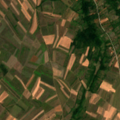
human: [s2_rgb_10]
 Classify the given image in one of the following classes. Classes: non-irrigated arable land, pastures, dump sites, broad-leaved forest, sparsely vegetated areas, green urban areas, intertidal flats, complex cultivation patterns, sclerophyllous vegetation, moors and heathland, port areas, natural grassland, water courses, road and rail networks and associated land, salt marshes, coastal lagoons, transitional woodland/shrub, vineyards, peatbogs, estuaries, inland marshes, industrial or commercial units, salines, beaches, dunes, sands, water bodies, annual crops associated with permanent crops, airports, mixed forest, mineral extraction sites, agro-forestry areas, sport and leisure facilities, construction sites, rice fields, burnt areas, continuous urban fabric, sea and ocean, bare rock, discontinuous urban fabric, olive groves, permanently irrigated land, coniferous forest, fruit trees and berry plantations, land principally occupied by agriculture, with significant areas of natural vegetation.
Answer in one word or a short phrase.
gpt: non-irrigated arable land, complex cultivation patterns